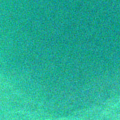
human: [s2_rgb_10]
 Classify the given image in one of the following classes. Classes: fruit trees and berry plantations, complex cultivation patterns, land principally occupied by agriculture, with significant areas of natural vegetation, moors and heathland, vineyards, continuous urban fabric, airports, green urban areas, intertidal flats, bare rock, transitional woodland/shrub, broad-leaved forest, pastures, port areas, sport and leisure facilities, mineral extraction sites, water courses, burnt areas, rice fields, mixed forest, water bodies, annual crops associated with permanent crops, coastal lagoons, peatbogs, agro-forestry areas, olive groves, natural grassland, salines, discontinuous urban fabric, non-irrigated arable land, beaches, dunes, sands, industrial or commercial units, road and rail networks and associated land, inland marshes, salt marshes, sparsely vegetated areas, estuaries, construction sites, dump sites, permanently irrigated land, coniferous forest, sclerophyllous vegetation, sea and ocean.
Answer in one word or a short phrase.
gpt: sea and ocean